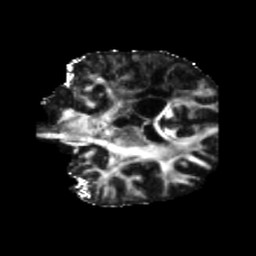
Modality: FA
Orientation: coronal
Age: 45
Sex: male
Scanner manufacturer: siemens
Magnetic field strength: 3 T
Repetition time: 5.47 s
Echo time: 0.0854 s